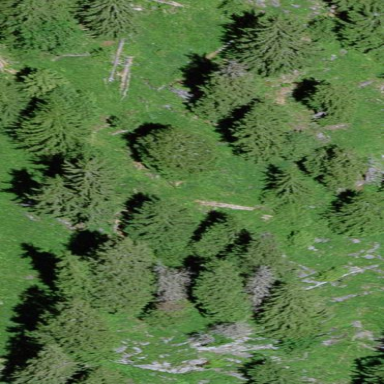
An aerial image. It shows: Forest area.